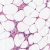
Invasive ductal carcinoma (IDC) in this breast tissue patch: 0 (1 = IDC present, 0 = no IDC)